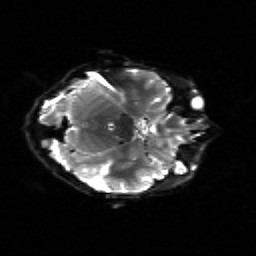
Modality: sbref
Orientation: axial
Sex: female
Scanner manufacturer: siemens
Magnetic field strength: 3 T
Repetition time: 5 s
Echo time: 0.071 s